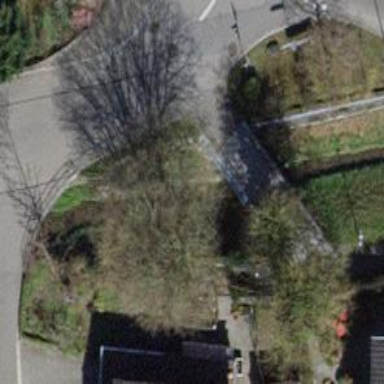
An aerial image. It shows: Footway bridge with concrete surface.